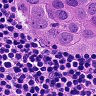
Metastatic tissue present: yes